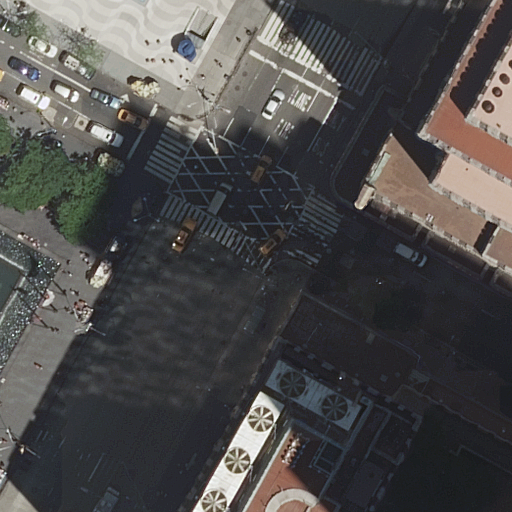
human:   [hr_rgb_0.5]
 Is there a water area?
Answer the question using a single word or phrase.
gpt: yes

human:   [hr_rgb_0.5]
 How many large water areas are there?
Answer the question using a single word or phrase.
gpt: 0

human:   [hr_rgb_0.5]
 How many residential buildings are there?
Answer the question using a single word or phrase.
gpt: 0

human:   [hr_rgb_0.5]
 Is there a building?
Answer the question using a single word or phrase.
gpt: yes

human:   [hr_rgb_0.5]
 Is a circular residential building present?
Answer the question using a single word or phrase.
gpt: no

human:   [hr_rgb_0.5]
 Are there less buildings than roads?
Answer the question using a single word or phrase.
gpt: no

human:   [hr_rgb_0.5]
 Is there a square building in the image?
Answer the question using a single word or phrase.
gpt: no

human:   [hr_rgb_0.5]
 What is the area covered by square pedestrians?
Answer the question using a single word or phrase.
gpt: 0m2

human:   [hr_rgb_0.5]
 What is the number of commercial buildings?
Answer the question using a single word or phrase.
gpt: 3

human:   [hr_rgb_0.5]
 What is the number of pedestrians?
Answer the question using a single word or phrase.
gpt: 2

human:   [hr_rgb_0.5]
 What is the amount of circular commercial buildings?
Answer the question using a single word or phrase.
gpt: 0

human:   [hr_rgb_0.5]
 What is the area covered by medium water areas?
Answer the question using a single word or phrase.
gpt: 196m2

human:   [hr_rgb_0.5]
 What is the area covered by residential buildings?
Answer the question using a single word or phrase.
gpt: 0m2

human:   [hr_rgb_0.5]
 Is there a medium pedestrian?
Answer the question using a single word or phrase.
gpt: no

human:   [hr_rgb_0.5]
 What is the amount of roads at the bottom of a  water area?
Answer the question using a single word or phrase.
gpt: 2

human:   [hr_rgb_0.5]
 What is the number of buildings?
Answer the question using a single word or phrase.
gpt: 3

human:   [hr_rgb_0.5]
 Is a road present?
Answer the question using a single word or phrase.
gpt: yes

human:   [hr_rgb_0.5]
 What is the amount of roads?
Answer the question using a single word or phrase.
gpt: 3

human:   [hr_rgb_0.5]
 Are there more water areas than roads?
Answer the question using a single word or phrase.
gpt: no

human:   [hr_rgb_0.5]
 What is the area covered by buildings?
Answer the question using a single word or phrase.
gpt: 1954m2

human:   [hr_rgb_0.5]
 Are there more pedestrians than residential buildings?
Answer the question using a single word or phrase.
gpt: yes

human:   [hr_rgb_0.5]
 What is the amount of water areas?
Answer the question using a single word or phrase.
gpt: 2

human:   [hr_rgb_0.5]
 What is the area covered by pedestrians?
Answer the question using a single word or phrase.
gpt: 763m2

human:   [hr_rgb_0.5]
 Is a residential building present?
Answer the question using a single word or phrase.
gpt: no

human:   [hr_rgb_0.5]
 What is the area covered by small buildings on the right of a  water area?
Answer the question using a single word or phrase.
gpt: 73m2

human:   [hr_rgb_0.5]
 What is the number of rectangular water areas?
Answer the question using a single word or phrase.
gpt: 2

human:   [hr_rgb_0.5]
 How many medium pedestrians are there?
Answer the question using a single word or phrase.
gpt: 0

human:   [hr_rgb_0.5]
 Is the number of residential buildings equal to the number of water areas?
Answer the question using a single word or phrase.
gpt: no

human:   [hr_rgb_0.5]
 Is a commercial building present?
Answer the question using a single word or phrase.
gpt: yes

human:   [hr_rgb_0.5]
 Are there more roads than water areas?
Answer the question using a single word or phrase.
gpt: yes

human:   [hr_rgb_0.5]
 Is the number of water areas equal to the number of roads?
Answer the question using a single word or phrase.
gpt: no

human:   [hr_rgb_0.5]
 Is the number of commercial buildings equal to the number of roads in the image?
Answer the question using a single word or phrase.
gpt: yes

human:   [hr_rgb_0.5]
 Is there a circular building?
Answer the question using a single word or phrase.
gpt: no

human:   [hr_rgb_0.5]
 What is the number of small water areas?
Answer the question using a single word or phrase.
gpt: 1

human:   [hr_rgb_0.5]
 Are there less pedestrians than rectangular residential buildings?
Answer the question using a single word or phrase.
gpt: no

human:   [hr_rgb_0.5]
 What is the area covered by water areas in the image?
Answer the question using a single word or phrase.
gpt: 199m2

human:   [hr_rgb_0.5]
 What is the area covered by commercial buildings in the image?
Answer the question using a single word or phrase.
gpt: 1954m2

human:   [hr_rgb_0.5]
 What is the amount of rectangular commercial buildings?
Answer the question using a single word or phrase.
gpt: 2

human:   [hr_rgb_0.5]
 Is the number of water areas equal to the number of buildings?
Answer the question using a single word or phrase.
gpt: no

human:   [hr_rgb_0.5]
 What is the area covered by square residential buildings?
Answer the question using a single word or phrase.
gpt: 0m2

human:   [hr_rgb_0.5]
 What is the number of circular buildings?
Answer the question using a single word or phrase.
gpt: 0

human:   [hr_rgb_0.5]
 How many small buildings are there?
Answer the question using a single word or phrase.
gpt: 1

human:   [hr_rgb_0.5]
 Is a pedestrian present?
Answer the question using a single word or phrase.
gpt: yes

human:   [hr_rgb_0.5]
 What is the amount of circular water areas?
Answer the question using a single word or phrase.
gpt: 0

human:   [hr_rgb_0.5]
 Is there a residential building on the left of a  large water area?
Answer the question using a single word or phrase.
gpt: no

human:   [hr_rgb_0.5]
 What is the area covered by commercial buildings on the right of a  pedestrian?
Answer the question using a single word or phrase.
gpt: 1954m2

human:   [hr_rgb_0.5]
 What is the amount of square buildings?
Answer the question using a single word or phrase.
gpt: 0

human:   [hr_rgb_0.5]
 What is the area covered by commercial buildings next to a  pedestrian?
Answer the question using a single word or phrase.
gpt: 1954m2

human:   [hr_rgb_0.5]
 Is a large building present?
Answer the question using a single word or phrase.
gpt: yes

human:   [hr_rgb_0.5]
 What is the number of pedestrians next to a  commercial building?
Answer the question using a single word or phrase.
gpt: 2

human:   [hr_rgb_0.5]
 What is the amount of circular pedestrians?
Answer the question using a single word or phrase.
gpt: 0

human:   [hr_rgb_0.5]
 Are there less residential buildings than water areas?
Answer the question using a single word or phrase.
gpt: yes

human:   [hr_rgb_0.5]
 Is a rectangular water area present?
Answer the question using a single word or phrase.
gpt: yes

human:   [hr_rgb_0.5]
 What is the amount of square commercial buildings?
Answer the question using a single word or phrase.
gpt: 0

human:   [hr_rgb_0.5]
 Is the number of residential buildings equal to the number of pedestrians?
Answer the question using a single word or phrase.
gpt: no

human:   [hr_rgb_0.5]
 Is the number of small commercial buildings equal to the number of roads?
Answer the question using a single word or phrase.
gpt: no

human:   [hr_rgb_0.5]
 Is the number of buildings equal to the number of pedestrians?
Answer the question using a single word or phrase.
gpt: no

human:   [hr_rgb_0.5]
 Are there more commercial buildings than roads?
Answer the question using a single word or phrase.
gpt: no

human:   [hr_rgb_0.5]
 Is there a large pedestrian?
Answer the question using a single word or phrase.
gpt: yes

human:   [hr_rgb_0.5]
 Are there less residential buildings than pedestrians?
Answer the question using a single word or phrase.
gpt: yes

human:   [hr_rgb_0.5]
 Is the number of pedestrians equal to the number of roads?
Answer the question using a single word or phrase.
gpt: no

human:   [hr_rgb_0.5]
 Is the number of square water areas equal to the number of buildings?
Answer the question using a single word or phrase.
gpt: no

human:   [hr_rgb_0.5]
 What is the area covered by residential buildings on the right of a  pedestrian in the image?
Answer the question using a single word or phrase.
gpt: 0m2

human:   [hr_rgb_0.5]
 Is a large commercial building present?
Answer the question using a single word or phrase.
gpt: yes